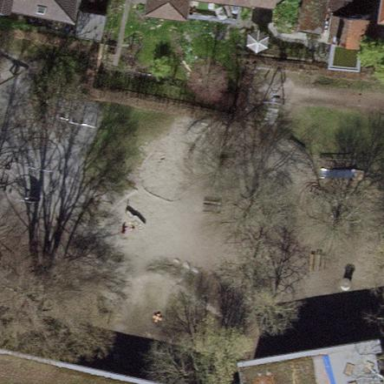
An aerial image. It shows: Playground with fence around it.